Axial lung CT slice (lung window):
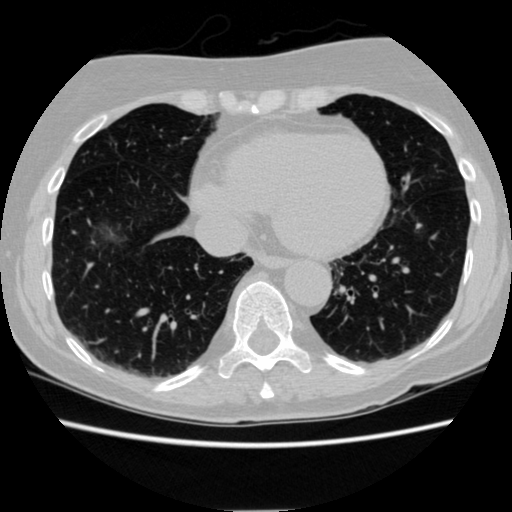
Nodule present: no